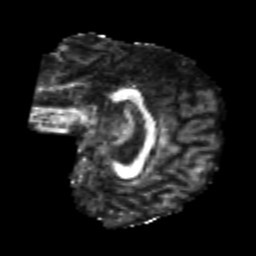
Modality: FA
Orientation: sagittal
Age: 22
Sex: female
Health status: healthy
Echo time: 0.074 s